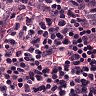
Metastatic tissue present: no